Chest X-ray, PA view. Patient: 48 years old, sex M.
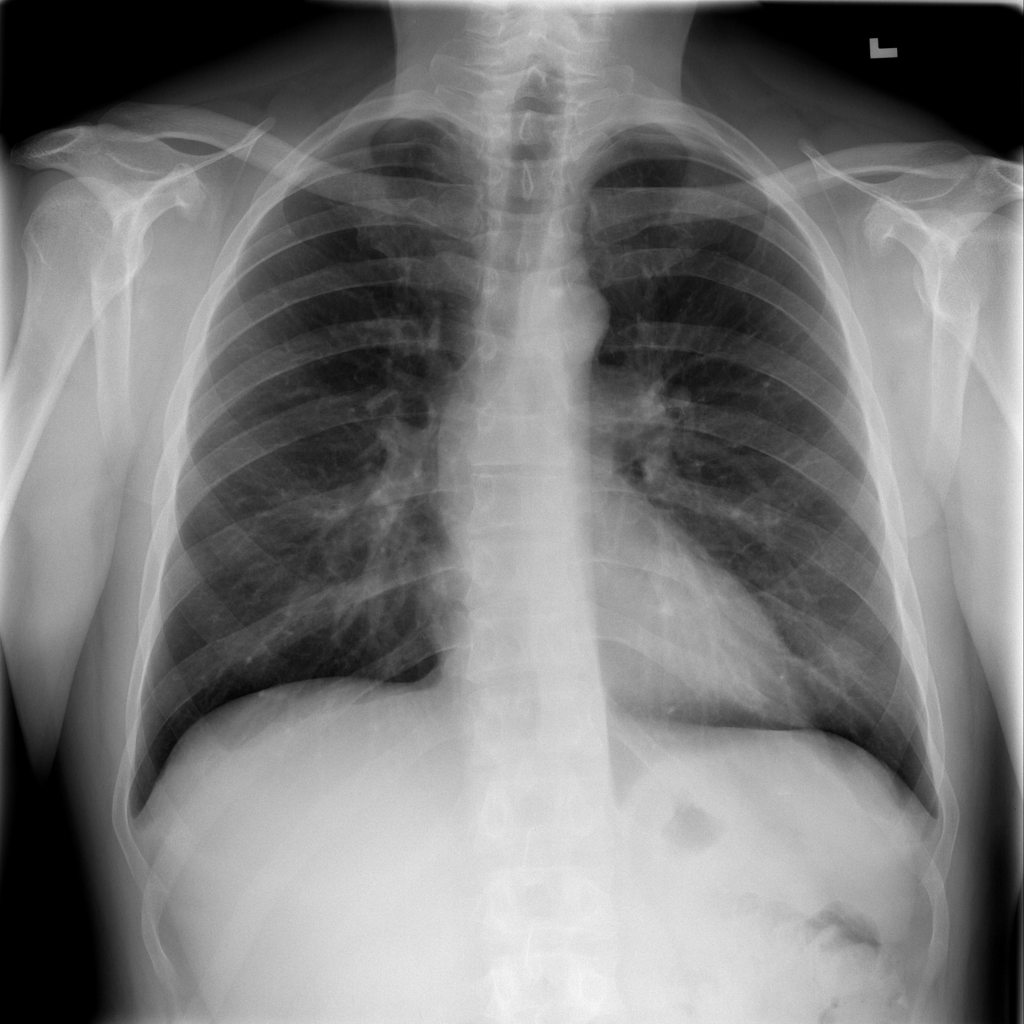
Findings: No Finding